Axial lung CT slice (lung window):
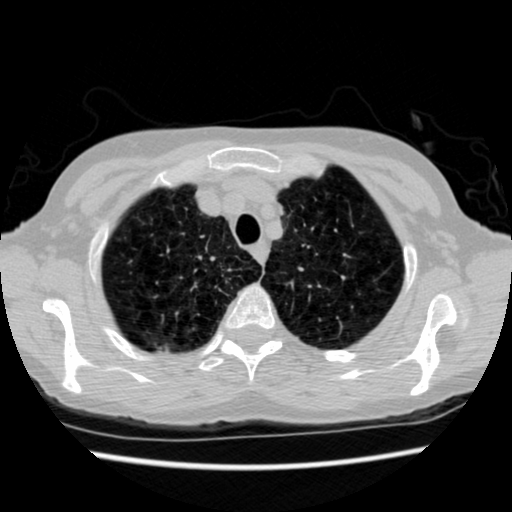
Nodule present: no